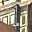
Label: 1